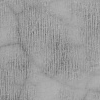
Atmospheric dust classification: not_dusty